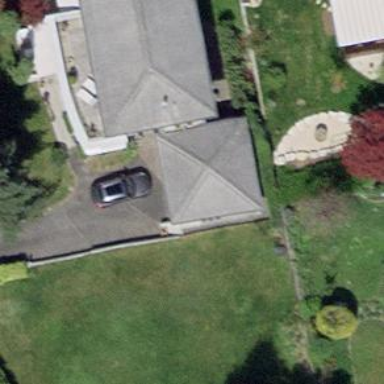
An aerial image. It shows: Garage building.